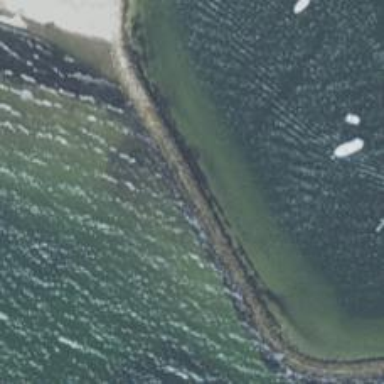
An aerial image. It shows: Breakwater structure.